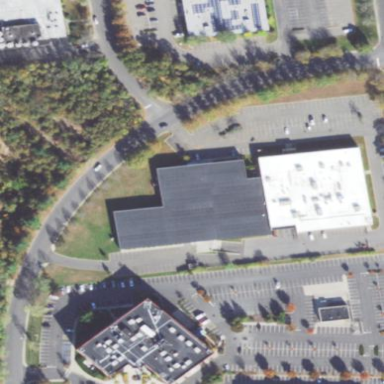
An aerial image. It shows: Commercial building.